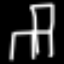
Label: chair